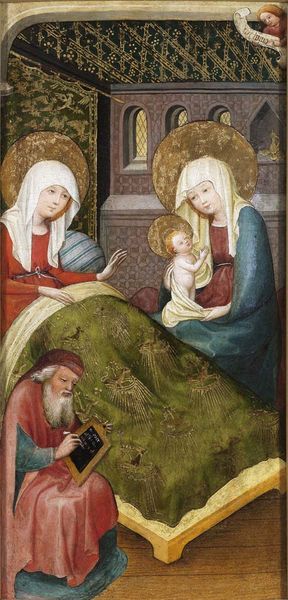
Titel: Geburt und Namensgebung des Täufers
Künstler: Oberrheinischer Meister
Standort: Karlsruhe
Institution: Staatliche Kunsthalle Karlsruhe
Schlagwörter: blau, dunkel, gemälde, gott, hand, himmel, kopf, mann, nackt, umhang, weiß, frauen, gelb, grün, menschen, sitzen, braun, brust, fenster, finger, frau, geste, holz, kleid, kleider, kreide, nase, raum, schwarz, zimmer, blick, dach, gebäude, haus, rot, schleier, tuch, malerei, muster, ornament, alt, bart, blond, wand, band, bibel, gesicht, halten, johannes, kleidung, stein, ärmel, hände, innenraum, vorhang, gitter, kirche, boden, gewand, gold, interieur, mantel, sitzend, tücher, decke, familie, gewänder, innen, kind, mutter, vater, gotik, renaissance, kinder, engel, putto, schrift, liegen, bogen, man, perspektive, fußboden, parkett, mauer, lila, klein, baby, dielen, figuren, rundbogen, romantik, banner, kissen, tafel, vorhänge, gobelin, holzboden, wandteppich, kopftuch, dichter, dekor, lesen, ornamente, verzierung, bett, bettdecke, stube, bretter, schoß, zeigen, name, nische, lamm, alter, greis, knabe, buch, burg, glaube, religion, palast, rundfenster, tauben, mosaik, beten, brokat, stift, altar, kleinkind, art, rolle, besuch, schein, heiligenschein, nimbus, christus, jesus, jesus christus, totenbett, dekce, mauern, schreiben, christlich, mittelalter, kopftücher, priester, romanik, segen, mönch, baldachin, schriftrolle, balu, gelehrter, elisabeth, heilige, zwerg, golden, kirchlich, schreiber, anbeten, griffel, heilig, maria, madonna, magdalena, weiser, jesu, maria magdalena, mutter gottes, prophet, liegt, wandbehang, sohn, ikone, altarbild, anna, aureole, christi, josef, joseph, verkündigung, banderole, geburt, säugling, überlängung, heilige familie, jesuskind, decken, schrifttafel, gemäle, spruchband, schreibend, andachtsbild, stifter, schriftband, heiligenscheine, betthimmel, hieronymus, apostel, heiliger geist, evangelist, behang, chronik, christuskind, empfängnis, joachim, numbus, maria geburt, kindbett, niederkunft, anna selbdritt, weicher stil, geburt mariens, glorien, leyden, plafond, van der weyden, green, gemacht, wochenbett, schreibtafel, jesus maria, jeseus, heillig, g, grüne decke, elsiabeth, lei, taufer, zacharias, heilugenschein, schristi, kinst, haus engel, tafwel, wachstafel, schreiber heiligenscheine, bethimmel